Question: How can i retrieve data like in this image:

My database looks like this
'''
SELECT trans_id, badge_id, user_id, comp_id, amount, cash, subsidy, trans_date
FROM trans_details
'''
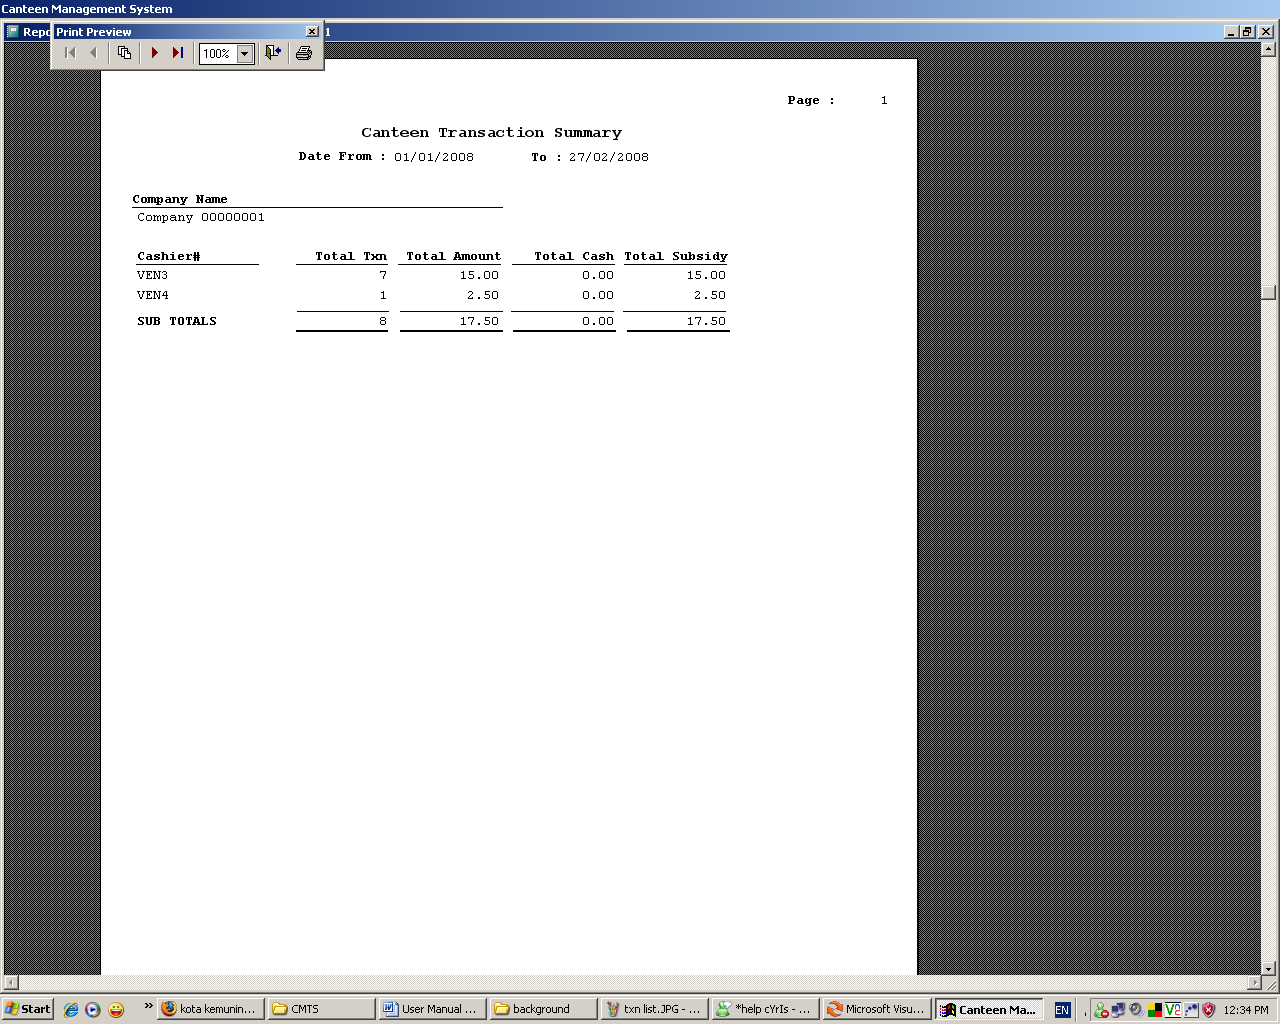
Answer: For the details query:
'''
select user_id,count(1) as Txn,sum(amount),sum(cash),sum(subsidy)
from trans_details group by user_id;
'''
For the totals query:
'''
select count(1) as Txn,sum(amount),sum(cash),sum(subsidy)
from trans_details;
'''